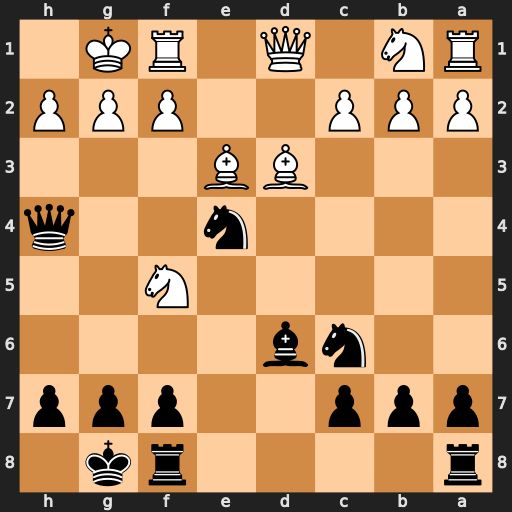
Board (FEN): r4rk1/ppp2ppp/2nb4/5N2/4n2q/3BB3/PPP2PPP/RN1Q1RK1
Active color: b
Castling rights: -
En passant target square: -
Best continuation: Qxh2#